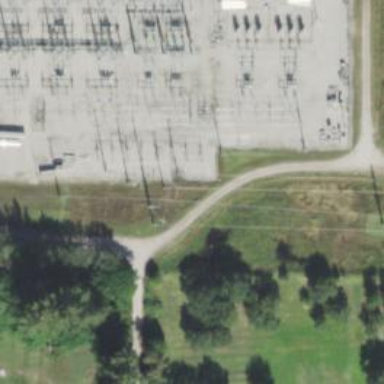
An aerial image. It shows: Power tower.